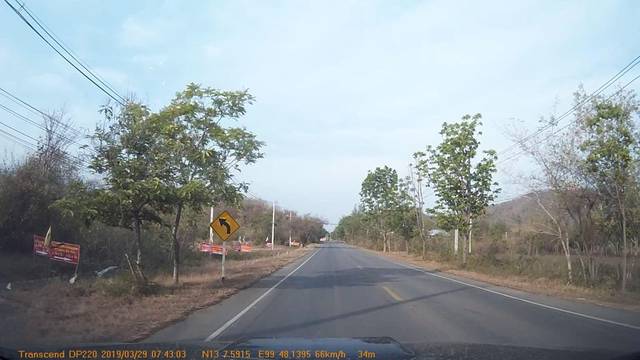
Region: Thailand
Coordinates: 13.126, 99.802